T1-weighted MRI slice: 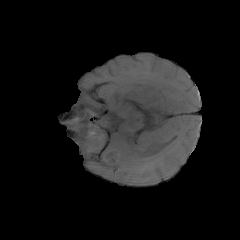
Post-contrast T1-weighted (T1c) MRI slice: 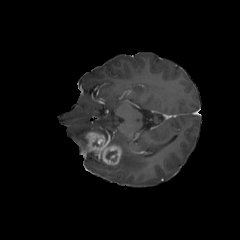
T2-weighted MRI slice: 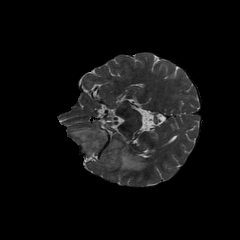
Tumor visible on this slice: yes